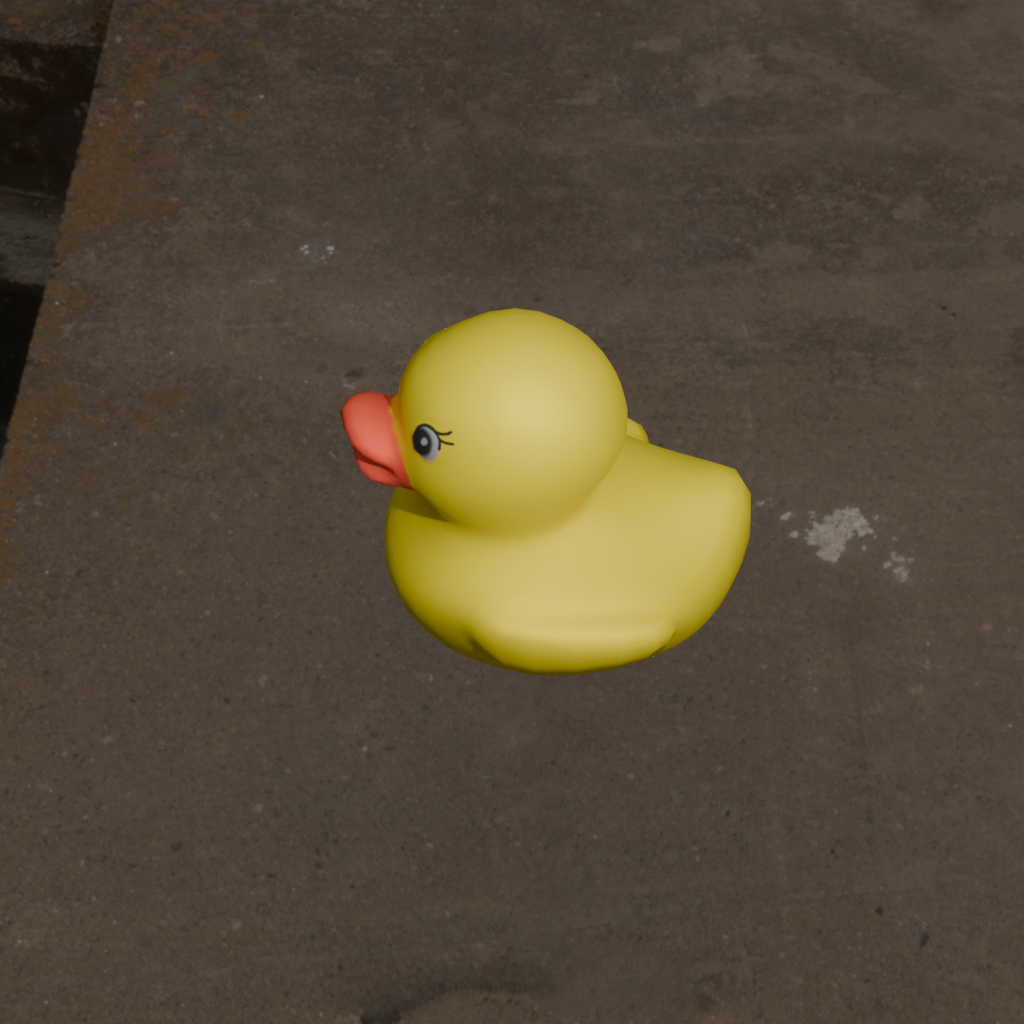
an image of a yellow rubber duck seen from <left_top> in a lakeside with a cloudy sky surrounded by greenery and dirt paths.